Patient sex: M
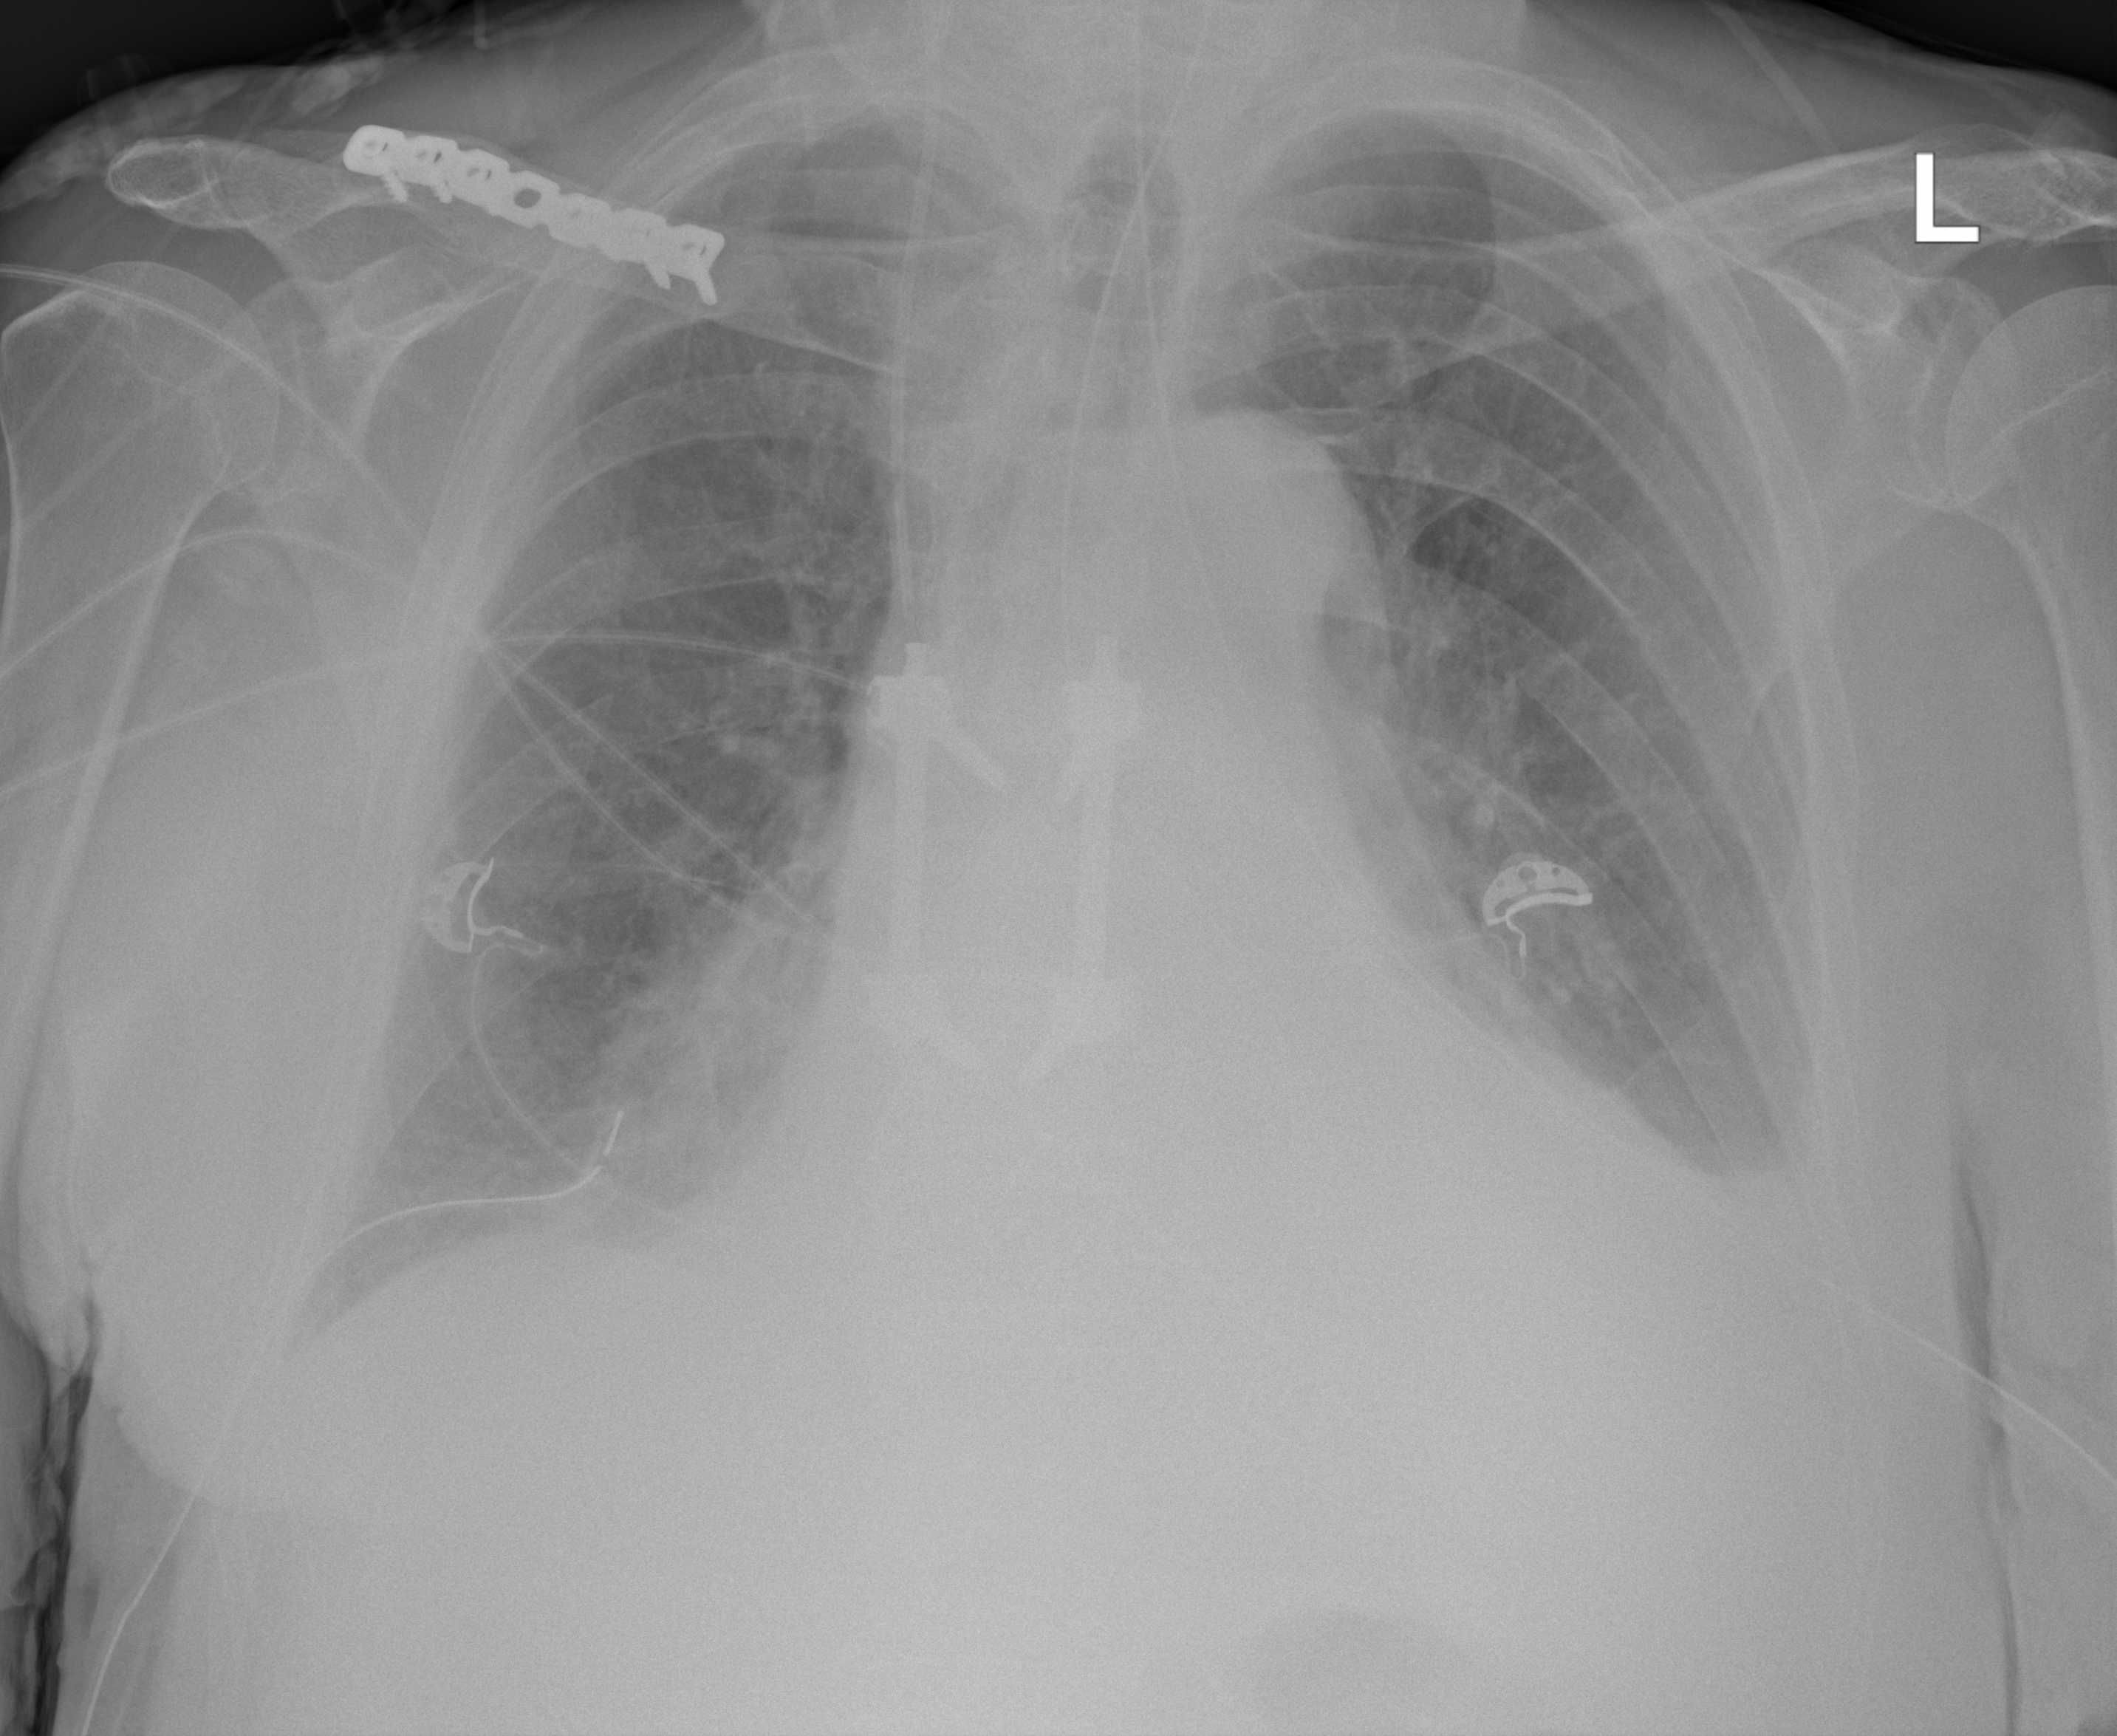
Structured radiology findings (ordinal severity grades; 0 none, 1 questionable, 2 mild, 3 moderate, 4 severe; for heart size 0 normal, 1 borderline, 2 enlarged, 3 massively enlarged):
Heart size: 2
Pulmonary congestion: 1
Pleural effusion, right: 2
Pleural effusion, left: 1
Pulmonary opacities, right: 2
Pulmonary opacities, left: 0
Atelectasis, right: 2
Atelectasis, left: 2